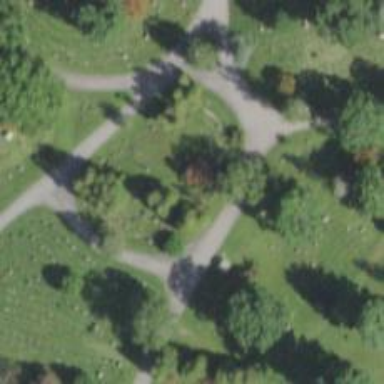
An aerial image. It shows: Sector within cemetery.